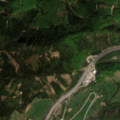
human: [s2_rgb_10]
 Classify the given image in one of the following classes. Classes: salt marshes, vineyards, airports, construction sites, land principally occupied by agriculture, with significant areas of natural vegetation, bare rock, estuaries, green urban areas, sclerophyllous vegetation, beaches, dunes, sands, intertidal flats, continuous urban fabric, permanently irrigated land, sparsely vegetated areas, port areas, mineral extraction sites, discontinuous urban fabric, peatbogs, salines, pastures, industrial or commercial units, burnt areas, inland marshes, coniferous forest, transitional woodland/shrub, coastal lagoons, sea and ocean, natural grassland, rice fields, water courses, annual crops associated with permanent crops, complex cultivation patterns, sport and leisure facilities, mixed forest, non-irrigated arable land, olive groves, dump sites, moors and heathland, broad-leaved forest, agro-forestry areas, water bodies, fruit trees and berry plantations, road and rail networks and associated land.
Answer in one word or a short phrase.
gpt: pastures, coniferous forest, mixed forest